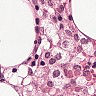
Metastatic tissue present: no